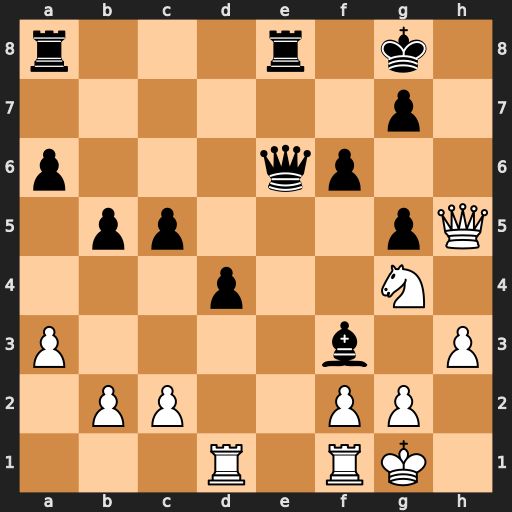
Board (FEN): r3r1k1/6p1/p3qp2/1pp3pQ/3p2N1/P4b1P/1PP2PP1/3R1RK1
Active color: w
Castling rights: -
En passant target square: -
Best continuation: gxf3 Qf7 Qxf7+